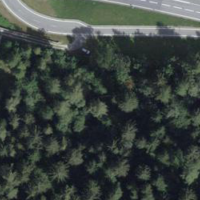
EUNIS habitat code: 24
Species observed at this site:
Primula veris